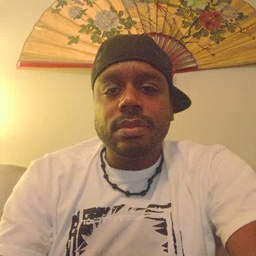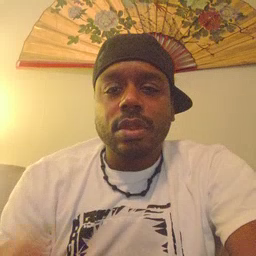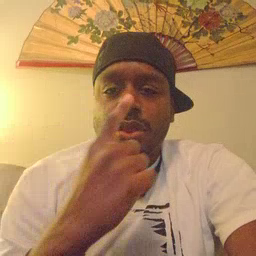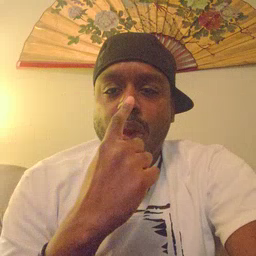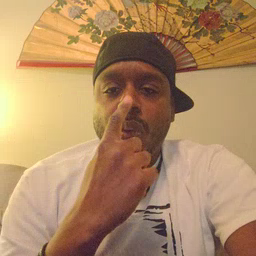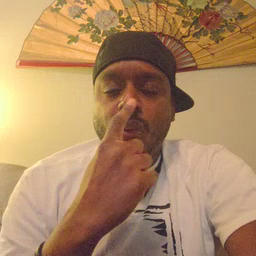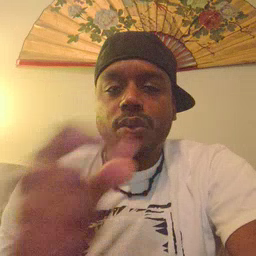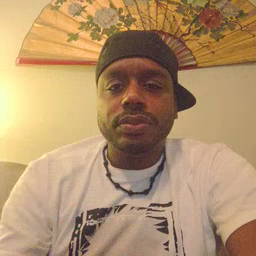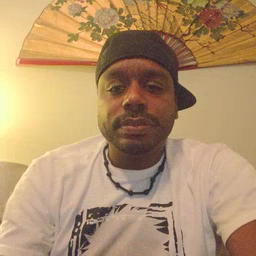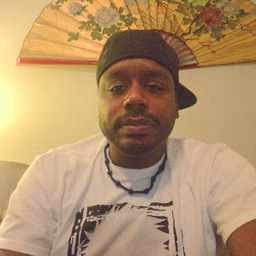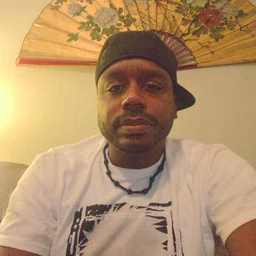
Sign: nose